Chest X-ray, PA view. Patient: 23 years old, sex M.
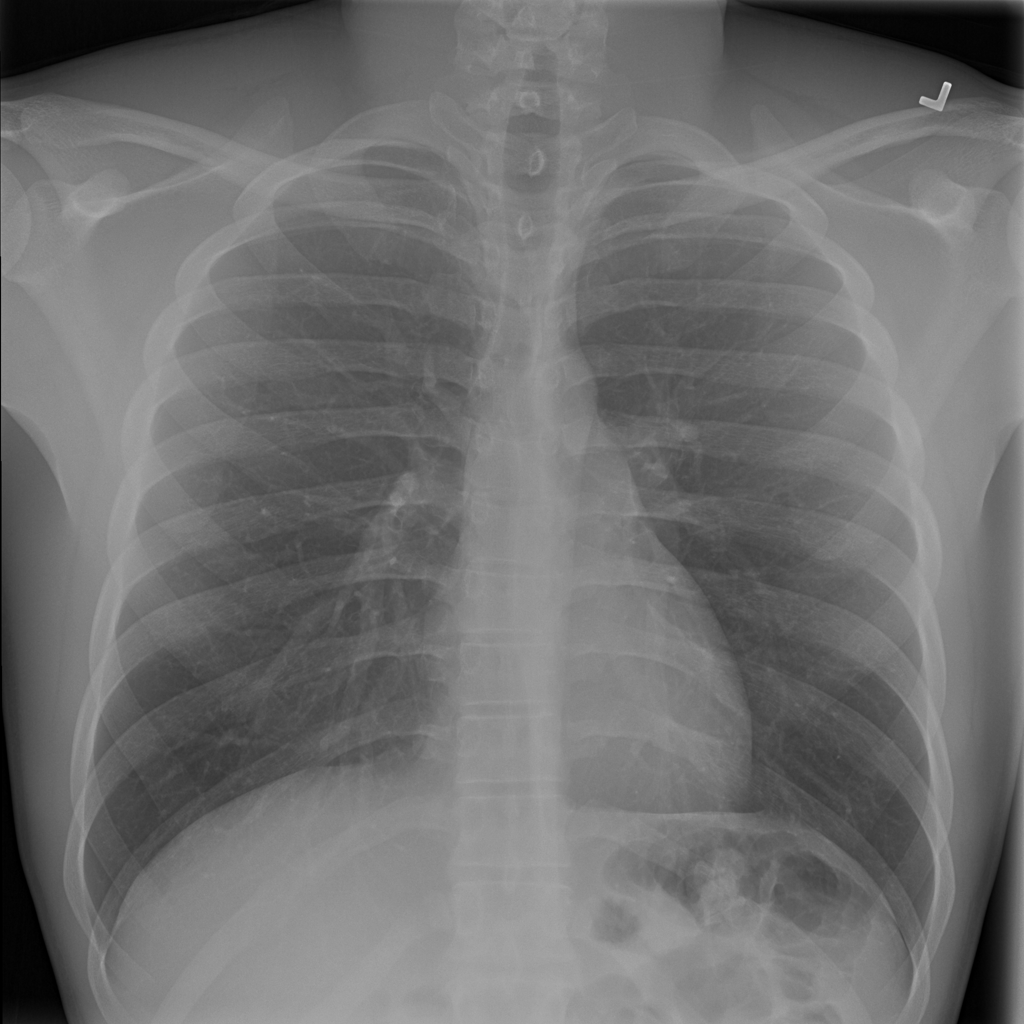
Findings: Infiltration